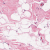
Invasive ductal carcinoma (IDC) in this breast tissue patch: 0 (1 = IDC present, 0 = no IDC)